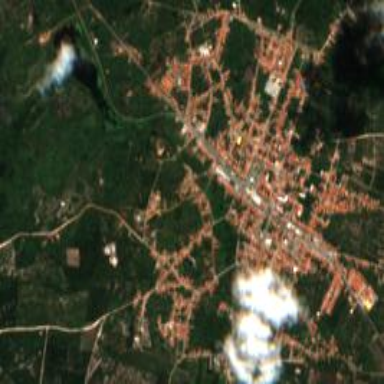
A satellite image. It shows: Town.